Question: I have persistence-api-1.0.2,hibernate-jpa-2.0-api-1.0.1.Final and other related jars in the lib directory. However, when I am deploying war file, I am getting the following error
'''
nested exception is java.lang.NoSuchMethodError:
javax.persistence.spi.PersistenceUnitInfo.getSharedCacheMode()
Ljavax/persistence/SharedCacheMode;
'''
How can I resolve this issue?
Update
Jars in lib folder

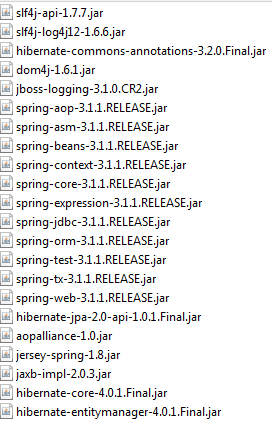
Answer: Why would you have JPA API 1.0 (which is what persistence-api-1.0.2 is) and JPA API 2.0 (hibernate-jpa-2.0-api) in the CLASSPATH at the same time??
Decide which version of JPA you are using before you do anything else